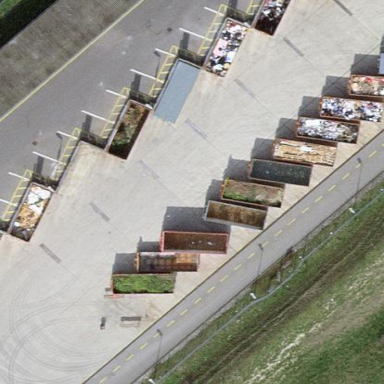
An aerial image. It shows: Recycling facility.